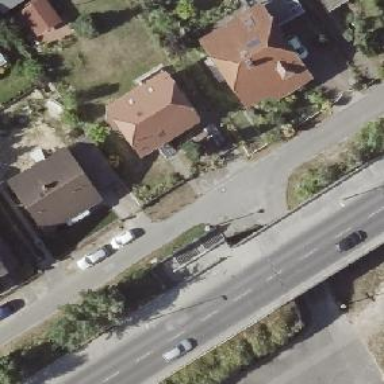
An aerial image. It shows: Asphalt road in residential area.